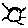
Label: sun